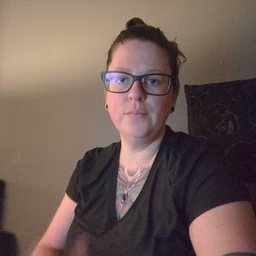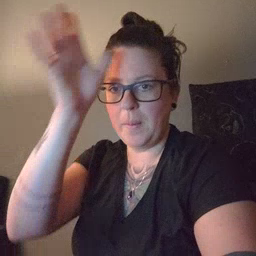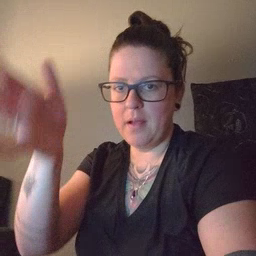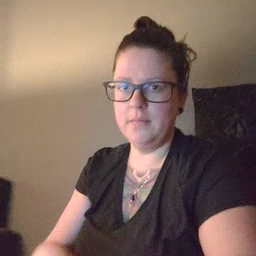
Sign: grandpa